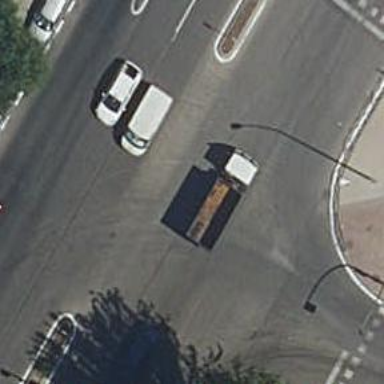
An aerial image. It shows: Road with traffic signals.